Question: I'm trying to plot a table after a groupby and mean command. But after the mean() the header is not in the right order and it can't plot anymore.
'''
sl1 = pd.read_csv("sealevel.csv")
sl1['Time'] = pd.to_datetime(sl1['Time'])
s = sl1.groupby(sl1.Time.dt.year).mean()
plt.plot(s['Time'], s['GMSL'])
plt.xlabel("Year")
plt.ylabel("Sea Level rise in mm")
plt.title("Sea Level rise between 1992 and 2016")
plt.show()
'''

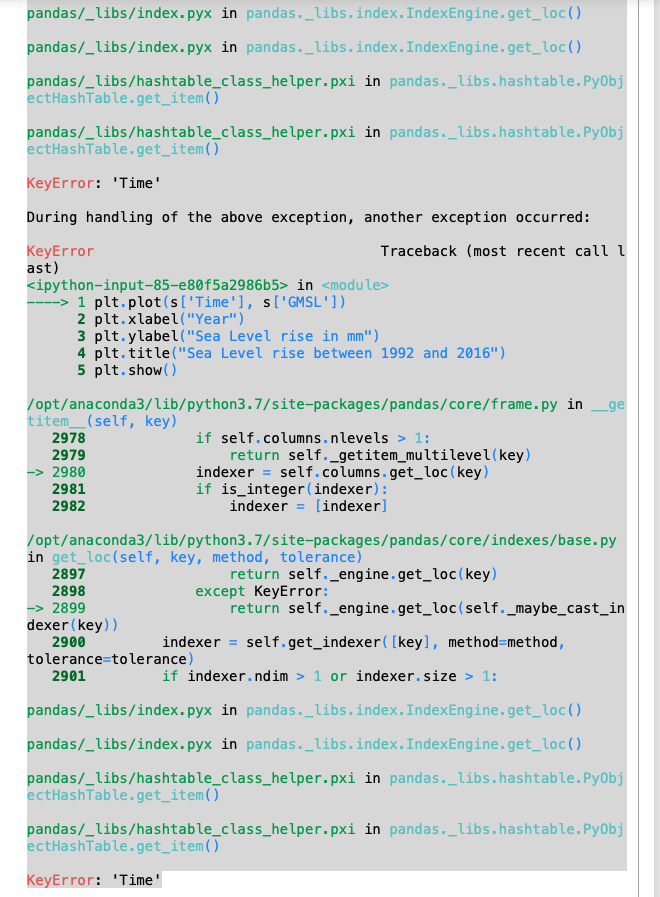
Answer: Try this, using pandas plot:
'''
ax = sl1.groupby(sl1.Time.dt.year).mean().plot()
ax.set_title('Sea Level rise between 1992 and 2016')
ax.set_xlabel('Year')
ax.set_ylabel('Sea Level rise in mm')
'''